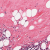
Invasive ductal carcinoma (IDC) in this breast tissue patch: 0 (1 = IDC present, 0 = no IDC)